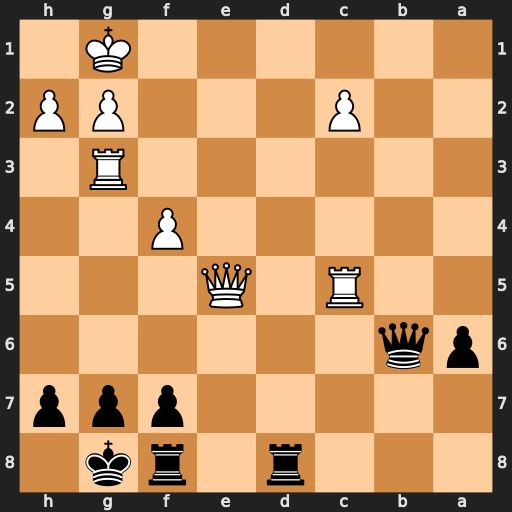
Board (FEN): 3r1rk1/5ppp/pq6/2R1Q3/5P2/6R1/2P3PP/6K1
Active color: b
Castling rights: -
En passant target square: -
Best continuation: Qb1+ Kf2 Rd2+